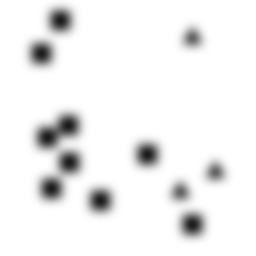
Squares: 9
Triangles: 3
Stars: 0
Total shapes: 12